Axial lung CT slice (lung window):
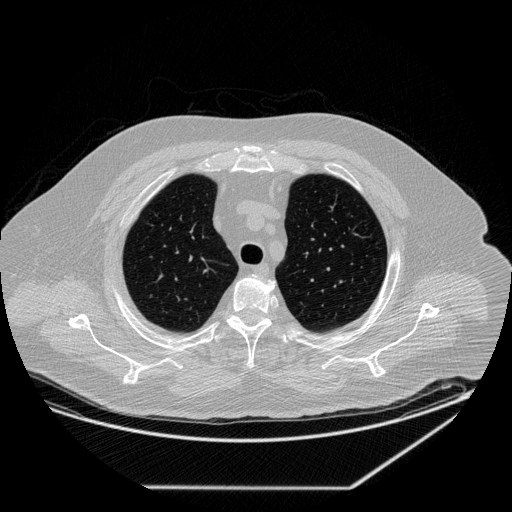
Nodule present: no